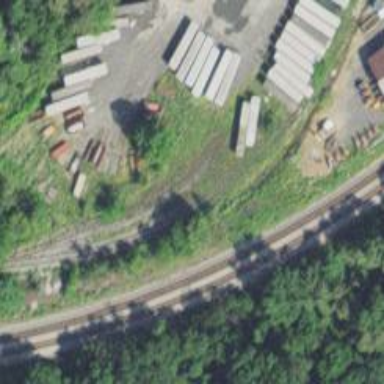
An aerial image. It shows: Disused railway spur service.